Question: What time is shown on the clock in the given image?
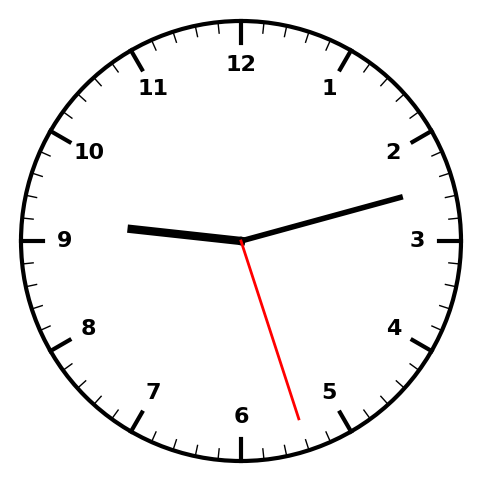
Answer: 09:12:27